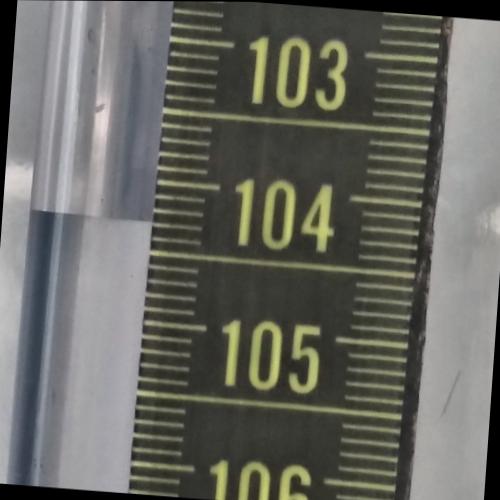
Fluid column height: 104.3 cm